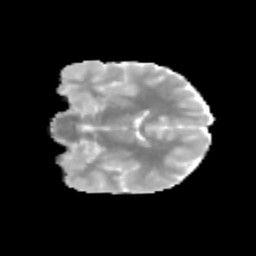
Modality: MD
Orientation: coronal
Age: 12
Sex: male
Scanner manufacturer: siemens
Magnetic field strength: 3 T
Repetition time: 3.8 s
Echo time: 0.07 s